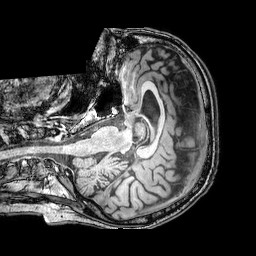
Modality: T1w
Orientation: axial
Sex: male
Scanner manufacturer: philips
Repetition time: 0.008146 s
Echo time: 0.00373 s